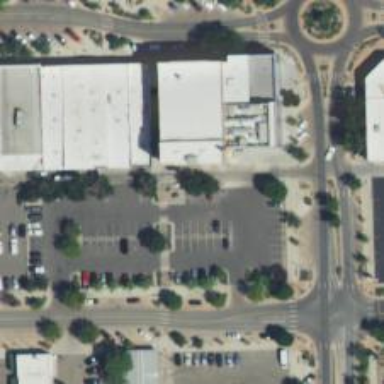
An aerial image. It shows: Parking space.